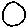
Label: circle